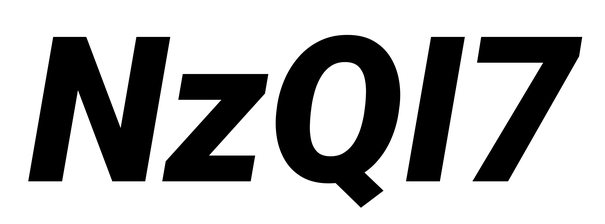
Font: Roboto-Italic_Black_Italic